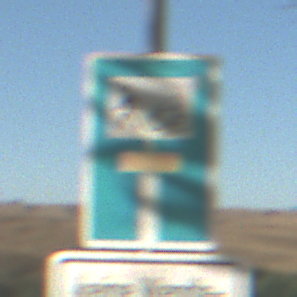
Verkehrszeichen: SackgasseRadverkehrFussgaengerDurchlaessig
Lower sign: HinweisGeaenderteVorfahrtVerkehrsfuehrungVerkehrsregelung3
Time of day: MorningAfternoon
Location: Outdoor (Nature)
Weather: PartlyCloudy
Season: NotSpecified
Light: Natural